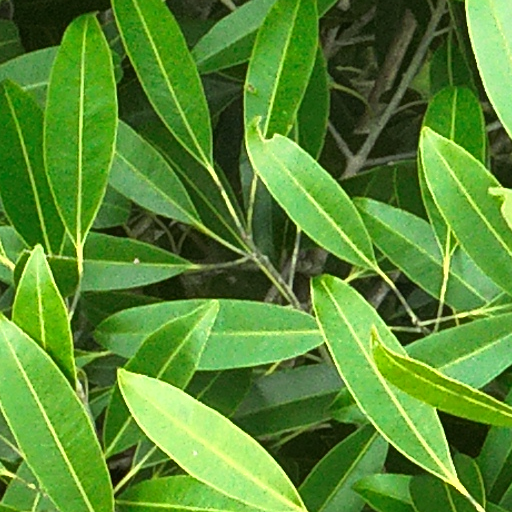
Species: Ocotea leptobotra
GBIF accepted scientific name: Ocotea leptobotra
Crown area (m\u00b2): 210.097